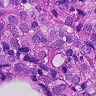
Metastatic tissue present: yes